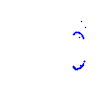
Particle: kaon